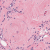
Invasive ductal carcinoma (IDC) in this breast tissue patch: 0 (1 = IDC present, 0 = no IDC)